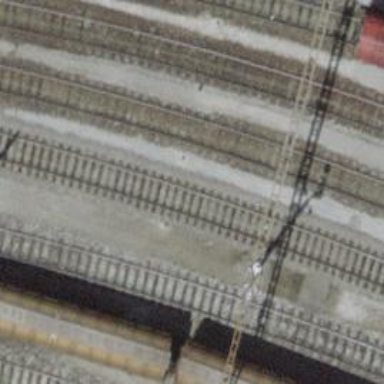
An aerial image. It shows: Railway yard with electrified tracks and single track.